Aerial crown-view tile of a tropical tree (Barro Colorado Island, Panama), acquired 20250414:
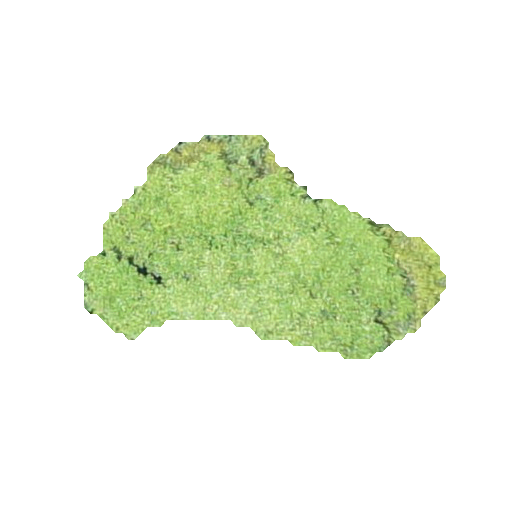
Species: Prioria copaifera
GBIF accepted scientific name: Prioria copaifera
Crown area: 75.846 m²